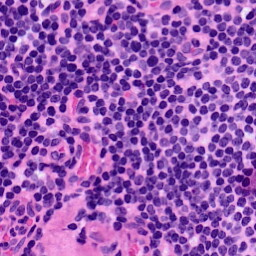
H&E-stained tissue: LymphNode